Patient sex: M
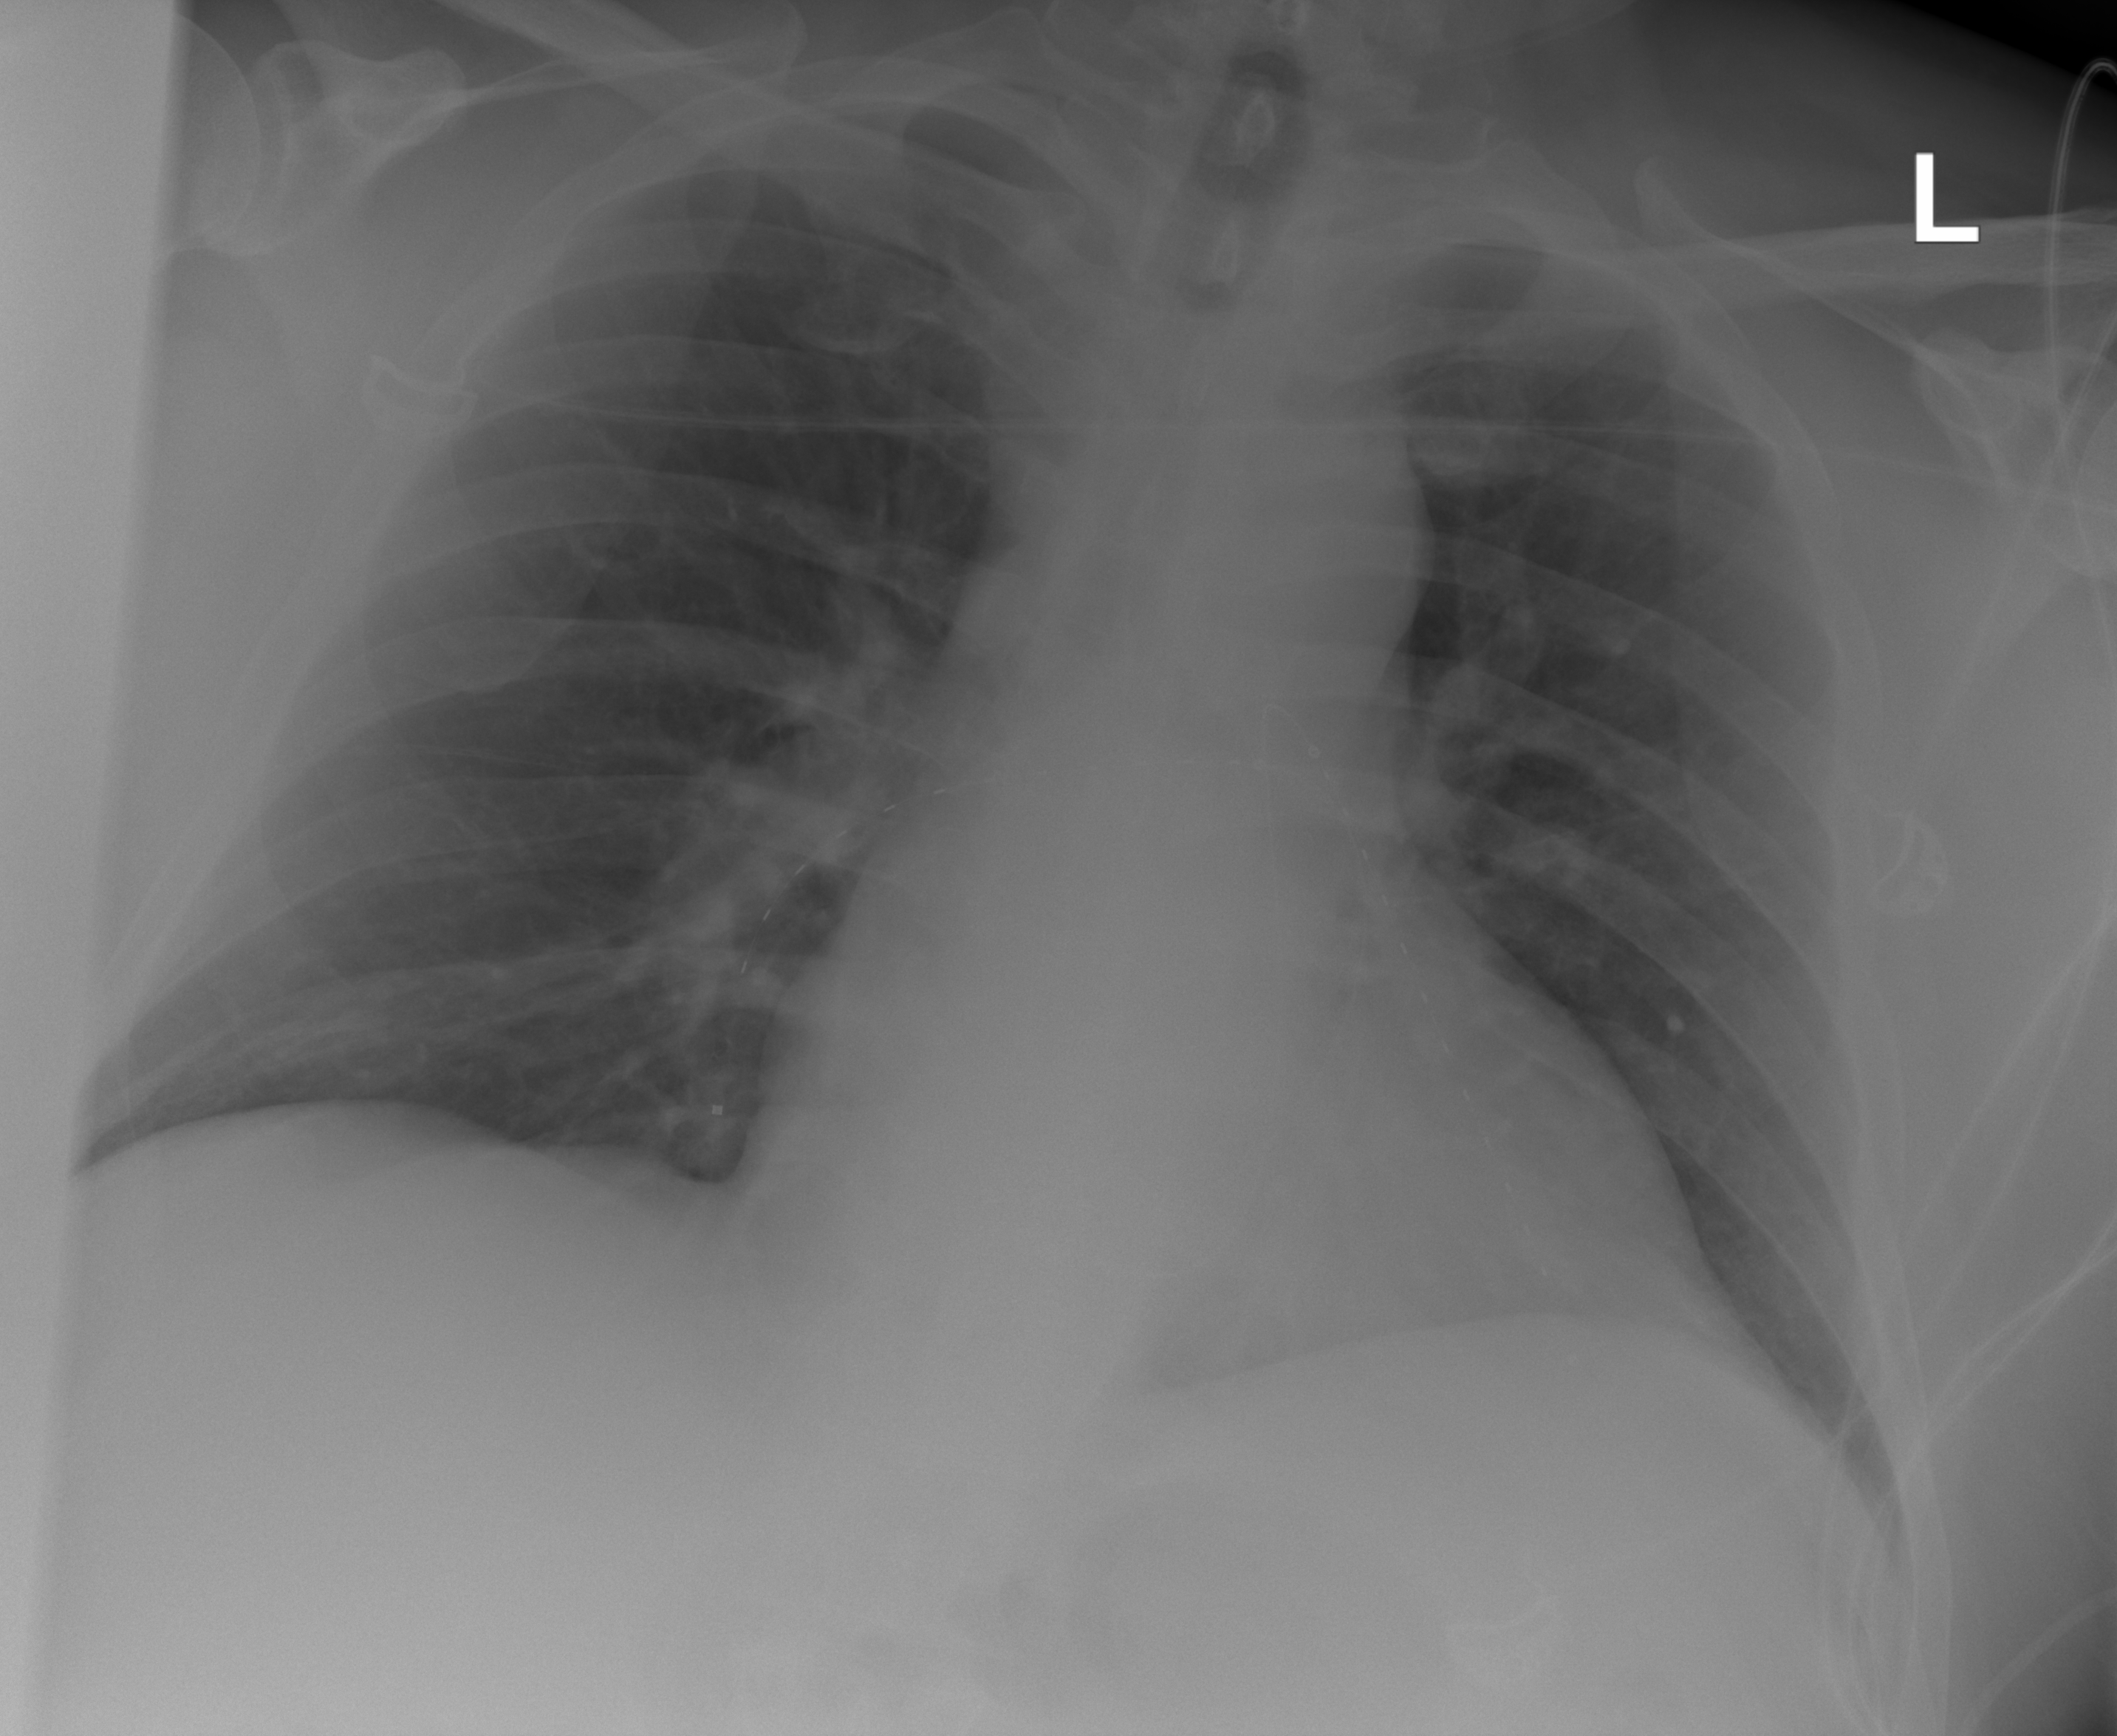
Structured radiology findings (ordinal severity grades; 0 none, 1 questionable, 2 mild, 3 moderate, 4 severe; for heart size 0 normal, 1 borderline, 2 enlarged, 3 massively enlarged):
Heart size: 1
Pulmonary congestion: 1
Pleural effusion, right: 0
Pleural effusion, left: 0
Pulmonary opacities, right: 0
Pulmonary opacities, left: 0
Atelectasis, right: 1
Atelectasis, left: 0